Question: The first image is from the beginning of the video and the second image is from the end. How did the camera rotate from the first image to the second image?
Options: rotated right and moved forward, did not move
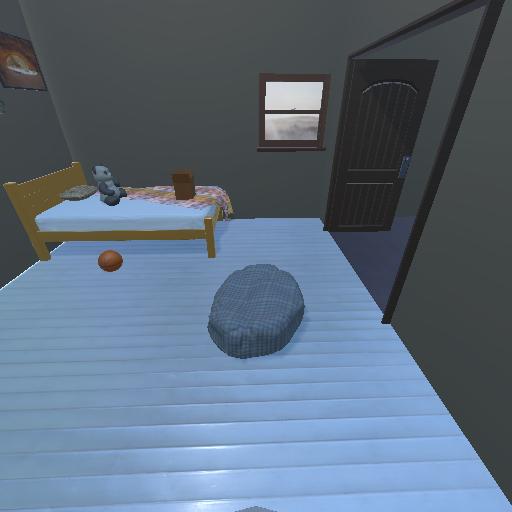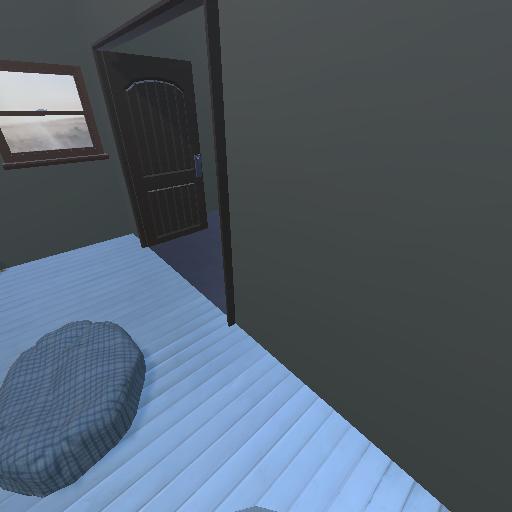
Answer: rotated right and moved forward